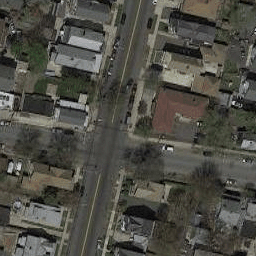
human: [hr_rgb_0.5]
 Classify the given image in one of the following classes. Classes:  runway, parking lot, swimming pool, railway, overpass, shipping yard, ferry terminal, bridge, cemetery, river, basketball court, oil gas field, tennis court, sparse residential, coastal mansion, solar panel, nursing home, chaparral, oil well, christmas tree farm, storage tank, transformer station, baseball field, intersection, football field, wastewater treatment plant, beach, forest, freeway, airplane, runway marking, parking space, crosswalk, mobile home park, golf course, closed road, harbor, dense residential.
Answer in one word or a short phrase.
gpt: intersection